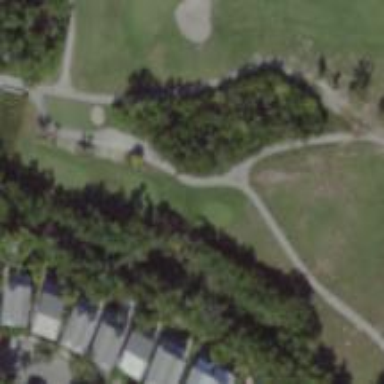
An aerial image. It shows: Path for golf carts.